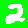
Digit: 2